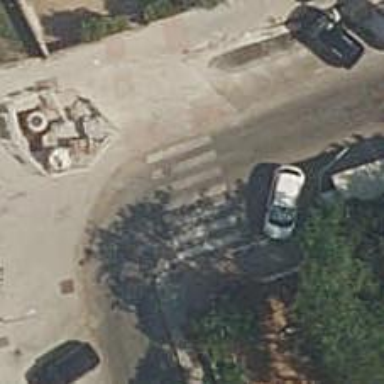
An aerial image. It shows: Uncontrolled road crossing.